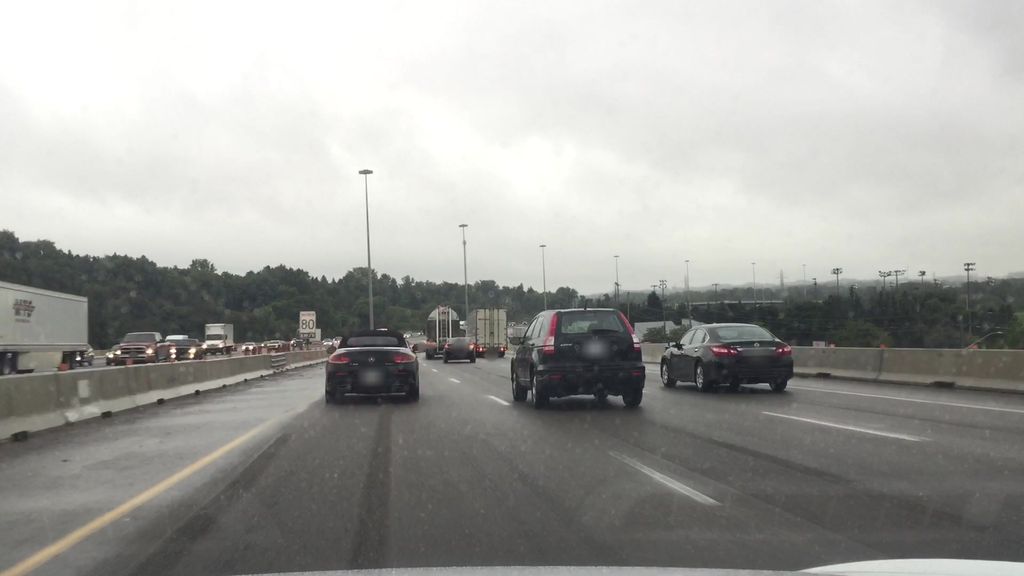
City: kitchener-waterloo